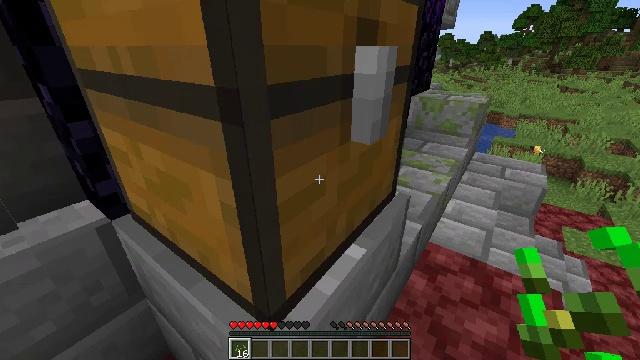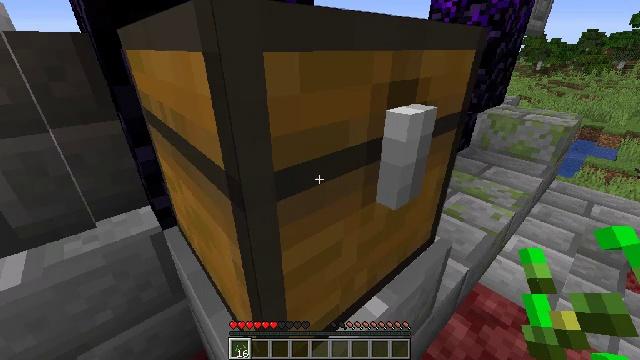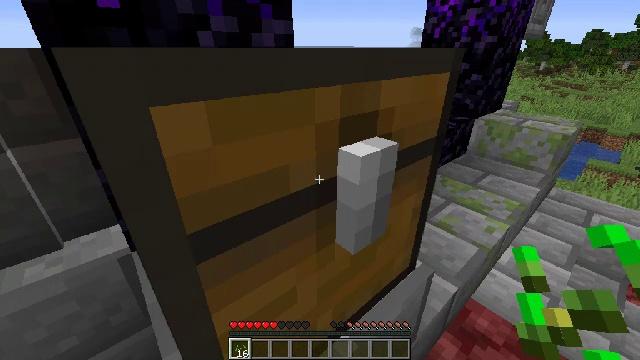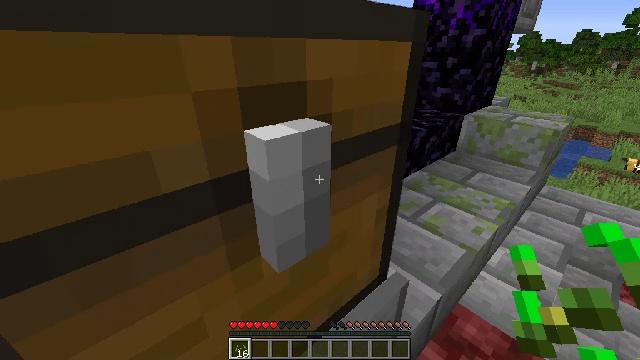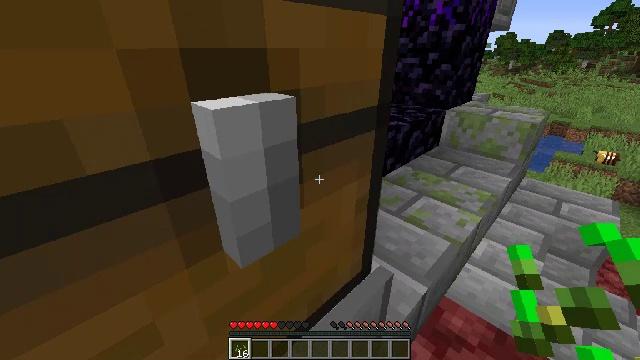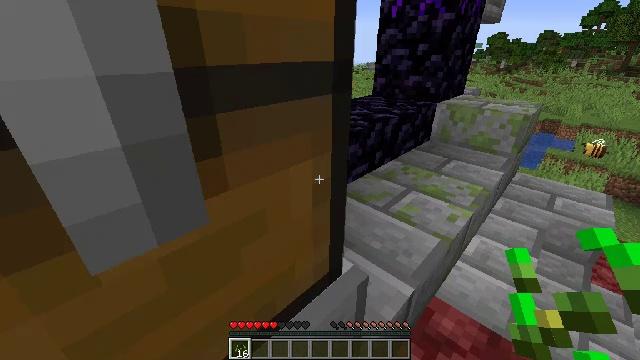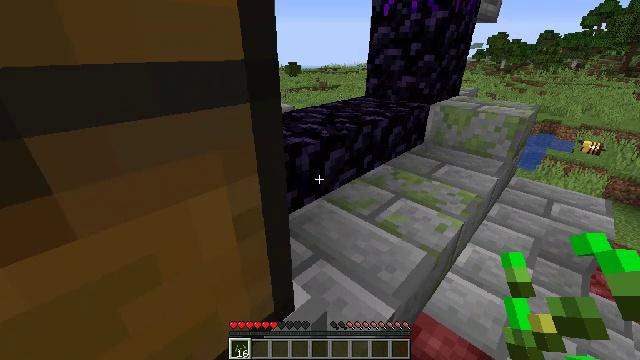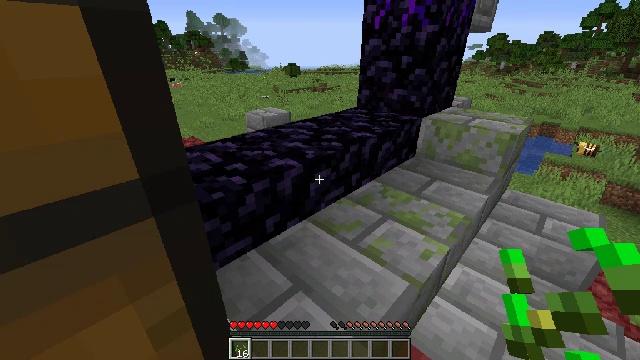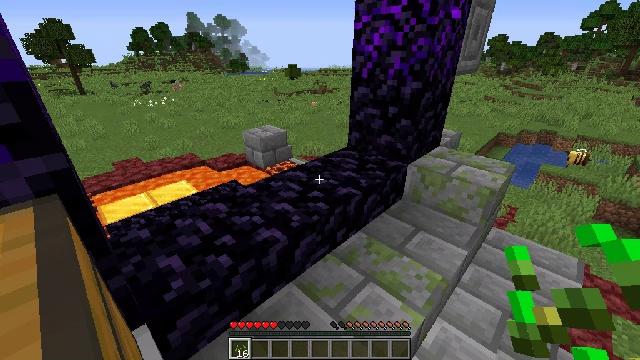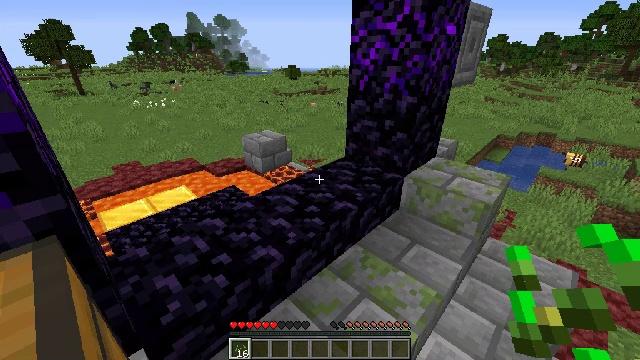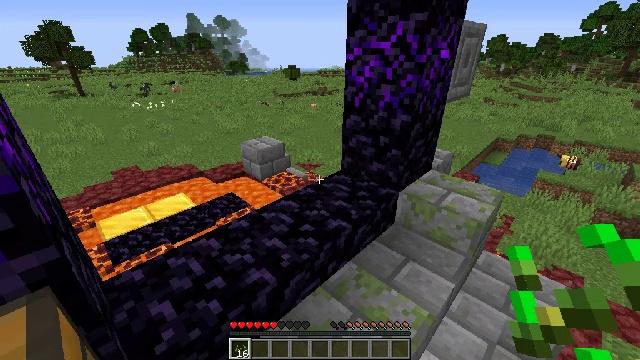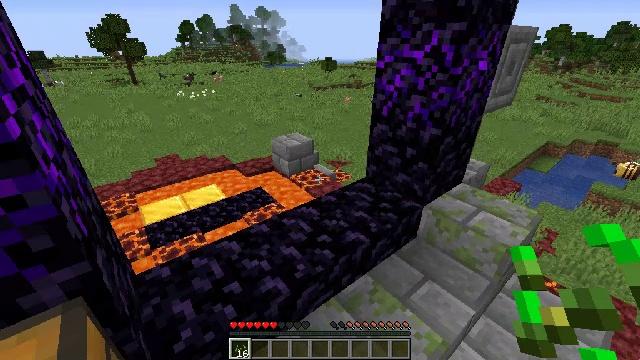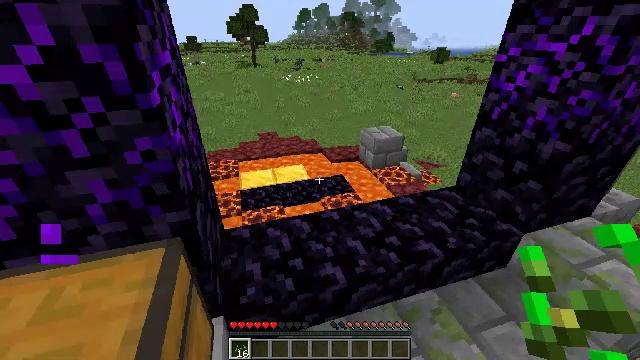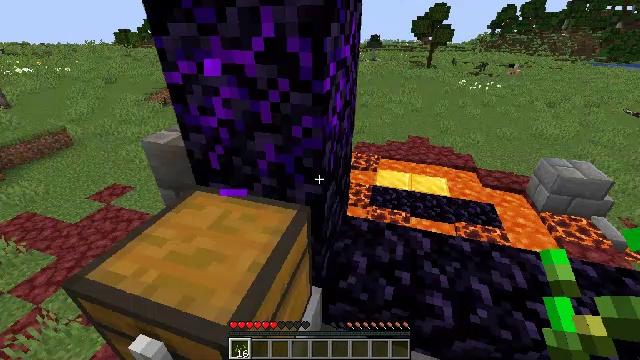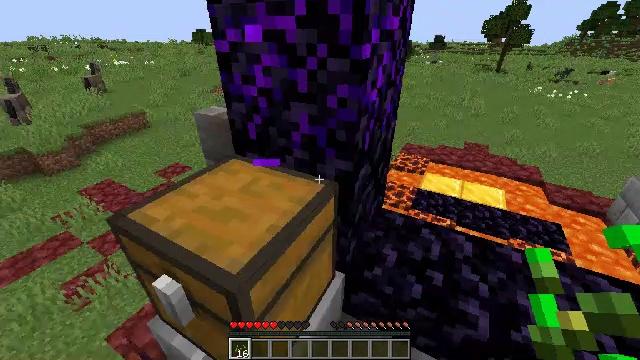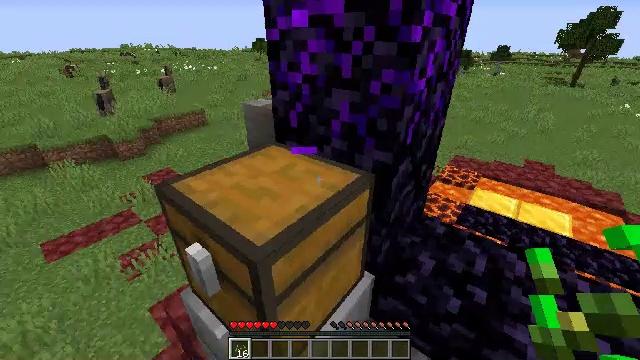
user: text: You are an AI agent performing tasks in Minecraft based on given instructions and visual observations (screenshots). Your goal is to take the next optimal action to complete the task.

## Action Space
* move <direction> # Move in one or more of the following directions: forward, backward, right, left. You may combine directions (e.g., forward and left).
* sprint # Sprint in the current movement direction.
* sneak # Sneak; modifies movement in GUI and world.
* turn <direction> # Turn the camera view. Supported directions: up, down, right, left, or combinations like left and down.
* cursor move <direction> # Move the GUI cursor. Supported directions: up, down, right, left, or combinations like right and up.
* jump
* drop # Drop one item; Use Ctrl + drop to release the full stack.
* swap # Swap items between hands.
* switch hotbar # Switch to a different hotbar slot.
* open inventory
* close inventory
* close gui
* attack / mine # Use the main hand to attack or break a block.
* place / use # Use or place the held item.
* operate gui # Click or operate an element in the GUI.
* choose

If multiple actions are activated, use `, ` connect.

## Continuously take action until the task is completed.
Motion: motion action
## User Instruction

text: Break the grass block.
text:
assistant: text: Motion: move forward, turn left, jump
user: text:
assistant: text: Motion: move forward, jump
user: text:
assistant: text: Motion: move forward, turn right, jump
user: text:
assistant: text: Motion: move forward, turn right, jump
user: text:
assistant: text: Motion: move forward, turn right, jump
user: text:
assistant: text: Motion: move forward, jump
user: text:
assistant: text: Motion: move forward, jump
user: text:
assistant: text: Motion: move forward, jump
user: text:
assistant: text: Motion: no_op
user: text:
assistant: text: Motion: no_op
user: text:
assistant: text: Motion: turn left and down
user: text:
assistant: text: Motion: turn left and down
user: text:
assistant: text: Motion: turn left
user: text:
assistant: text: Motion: turn left
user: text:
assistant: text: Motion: turn left and up
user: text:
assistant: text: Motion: turn left and up
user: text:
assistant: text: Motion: turn left and up
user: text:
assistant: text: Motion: turn left
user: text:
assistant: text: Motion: no_op
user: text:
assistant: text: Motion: no_op
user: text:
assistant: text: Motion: no_op
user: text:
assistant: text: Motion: no_op
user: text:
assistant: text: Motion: no_op
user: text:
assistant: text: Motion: no_op
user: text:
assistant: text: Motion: turn up
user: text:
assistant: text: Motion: turn up
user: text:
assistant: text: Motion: no_op
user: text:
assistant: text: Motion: use / place
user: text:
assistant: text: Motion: use / place
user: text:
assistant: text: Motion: use / place